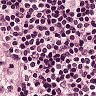
Metastatic tissue present: no